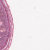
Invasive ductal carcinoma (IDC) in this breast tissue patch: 0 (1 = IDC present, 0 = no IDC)